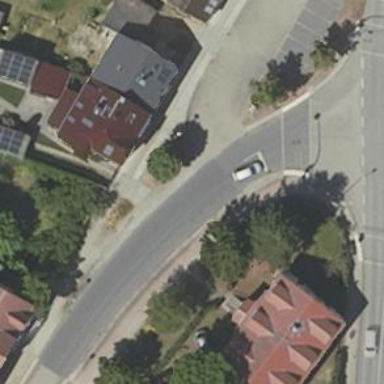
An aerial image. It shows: Residential road with asphalt surface. There are sidewalks on both sides and cycle track on the right.